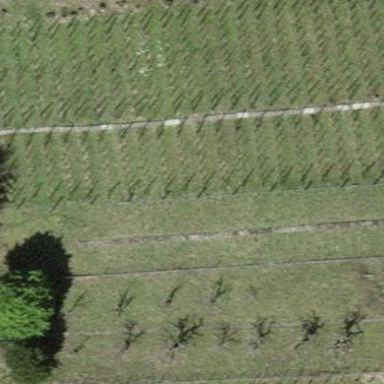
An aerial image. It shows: Vineyard with grape crops.